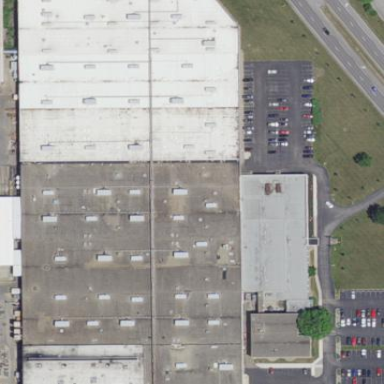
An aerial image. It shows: Industrial building.